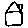
Label: house